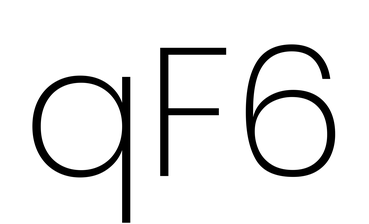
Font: Poppins-ExtraLight